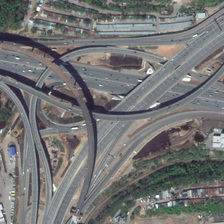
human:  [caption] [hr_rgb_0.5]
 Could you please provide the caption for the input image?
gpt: many green trees are near a viaduct with many cars .

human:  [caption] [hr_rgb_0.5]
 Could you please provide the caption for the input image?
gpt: many green trees are near a viaduct with many cars .

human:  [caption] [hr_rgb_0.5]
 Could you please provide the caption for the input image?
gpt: many green trees are near a viaduct with many cars .

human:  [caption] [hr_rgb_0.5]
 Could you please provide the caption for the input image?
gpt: many green trees are near a viaduct with many cars .

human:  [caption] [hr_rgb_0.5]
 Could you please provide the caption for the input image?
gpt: many green trees are near a viaduct with many cars .